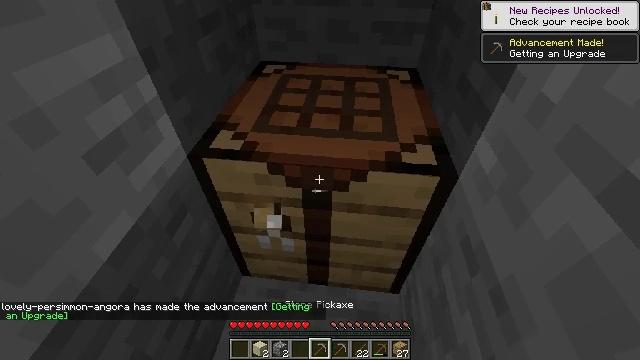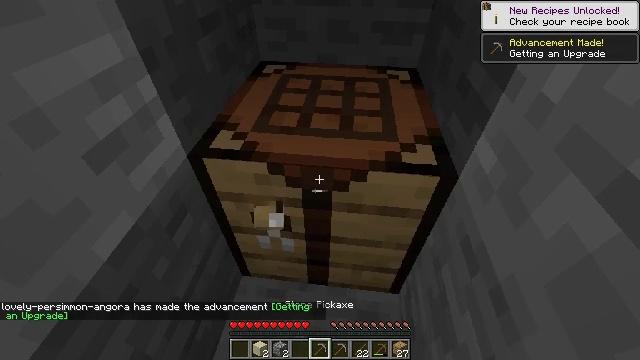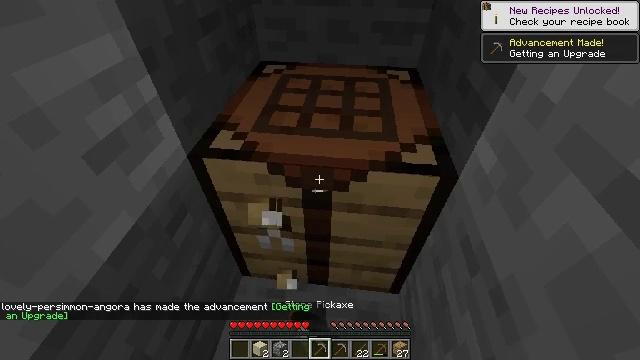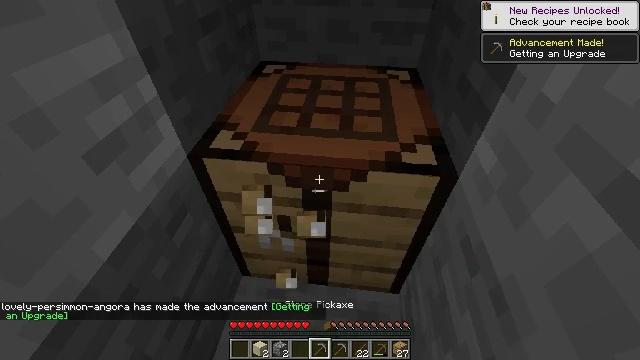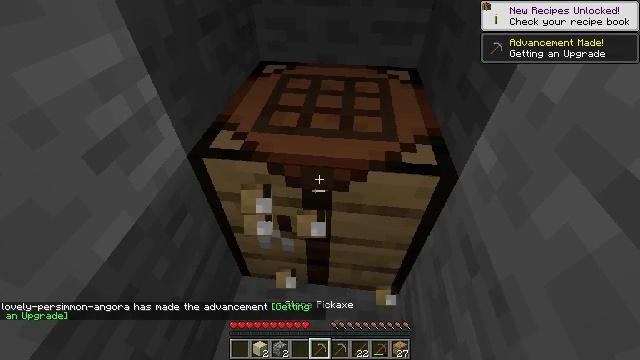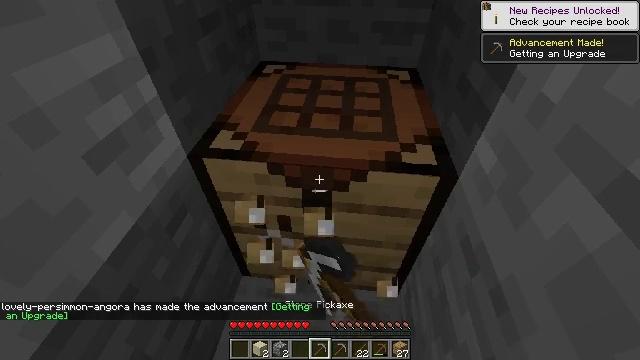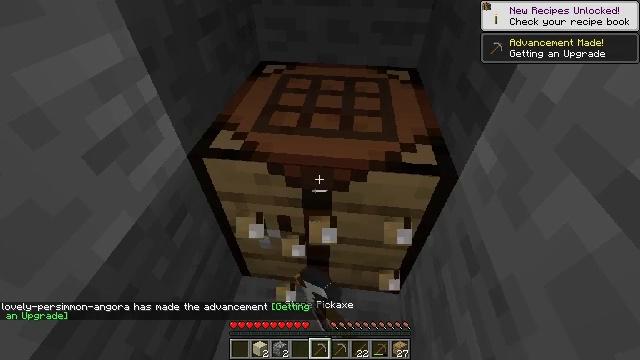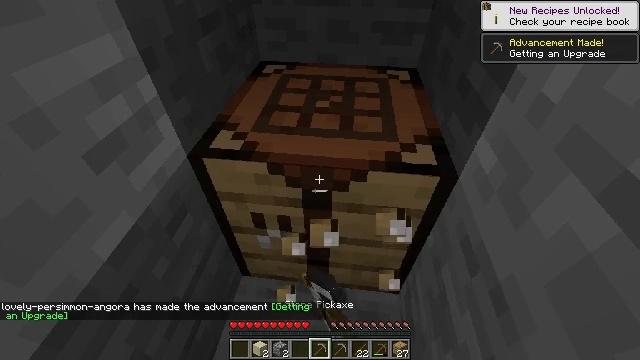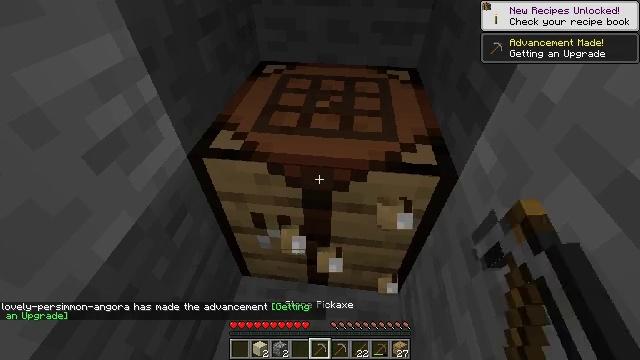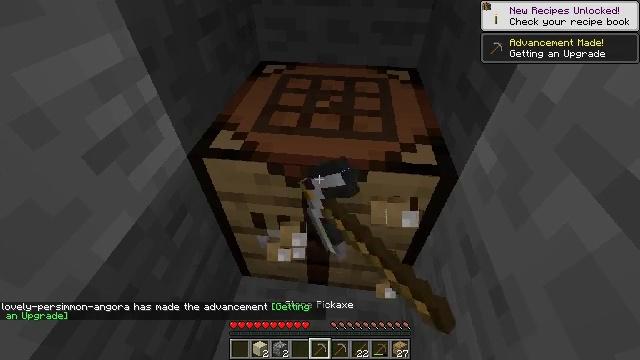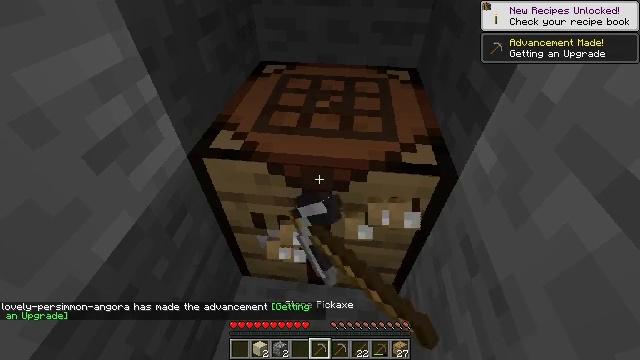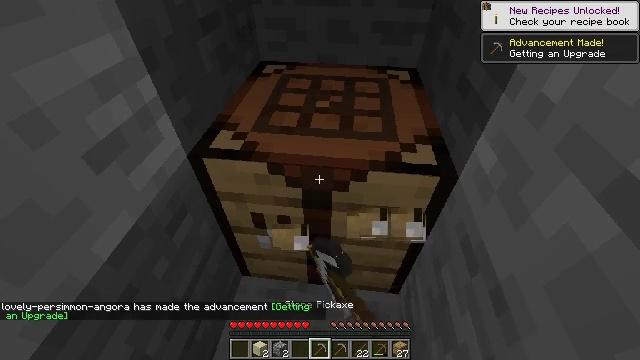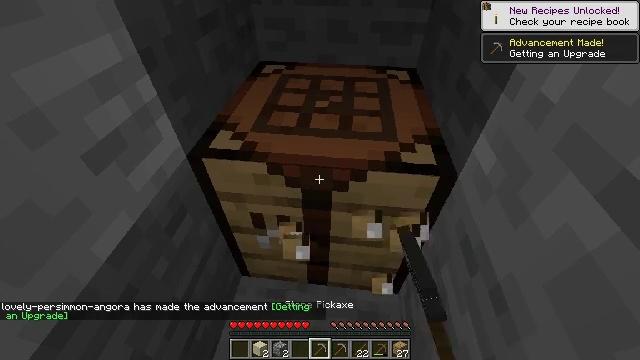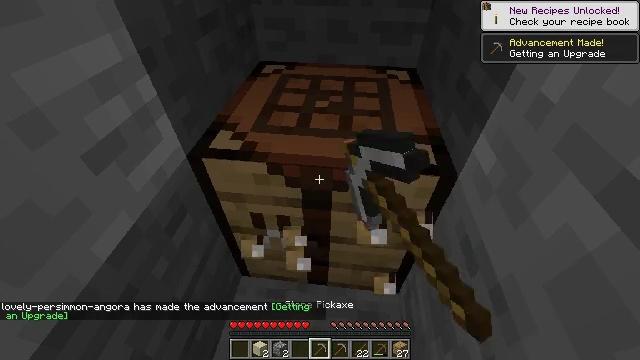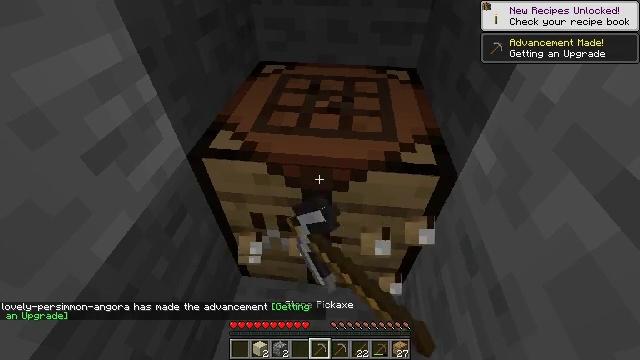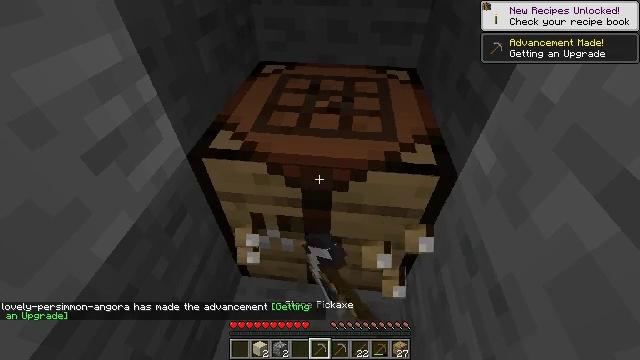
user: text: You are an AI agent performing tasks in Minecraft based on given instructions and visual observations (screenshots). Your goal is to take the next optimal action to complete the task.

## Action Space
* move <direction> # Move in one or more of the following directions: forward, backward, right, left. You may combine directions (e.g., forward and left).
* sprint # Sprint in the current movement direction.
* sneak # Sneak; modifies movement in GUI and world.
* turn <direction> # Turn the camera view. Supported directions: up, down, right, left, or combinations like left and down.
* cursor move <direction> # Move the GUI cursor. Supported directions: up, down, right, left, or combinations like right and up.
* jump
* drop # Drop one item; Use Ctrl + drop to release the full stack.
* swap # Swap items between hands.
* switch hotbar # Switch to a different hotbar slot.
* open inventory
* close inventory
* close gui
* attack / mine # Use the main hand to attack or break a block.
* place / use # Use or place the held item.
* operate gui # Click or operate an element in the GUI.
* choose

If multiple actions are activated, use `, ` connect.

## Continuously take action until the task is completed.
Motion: motion action
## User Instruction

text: Recycle the crafting table.
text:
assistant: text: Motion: attack / mine
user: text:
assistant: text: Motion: attack / mine
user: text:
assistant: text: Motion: attack / mine
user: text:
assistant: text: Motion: attack / mine
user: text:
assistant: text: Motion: attack / mine
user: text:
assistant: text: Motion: attack / mine
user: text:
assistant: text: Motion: attack / mine
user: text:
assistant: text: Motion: attack / mine
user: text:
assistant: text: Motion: attack / mine
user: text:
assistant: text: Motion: attack / mine
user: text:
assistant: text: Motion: attack / mine
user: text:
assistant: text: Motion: attack / mine
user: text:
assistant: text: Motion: attack / mine
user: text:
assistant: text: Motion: attack / mine
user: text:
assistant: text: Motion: attack / mine
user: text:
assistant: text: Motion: attack / mine
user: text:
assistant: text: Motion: attack / mine
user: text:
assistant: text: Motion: attack / mine
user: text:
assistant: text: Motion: attack / mine
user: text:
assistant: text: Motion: attack / mine
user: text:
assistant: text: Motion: attack / mine
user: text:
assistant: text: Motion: attack / mine
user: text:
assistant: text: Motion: turn up, attack / mine
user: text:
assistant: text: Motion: turn up, attack / mine
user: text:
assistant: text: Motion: turn up, attack / mine
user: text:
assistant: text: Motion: turn up, attack / mine
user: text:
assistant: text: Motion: attack / mine
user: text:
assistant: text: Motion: attack / mine
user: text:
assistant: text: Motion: attack / mine
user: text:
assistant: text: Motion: attack / mine